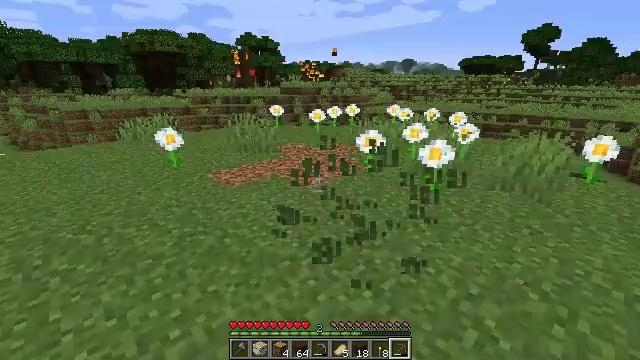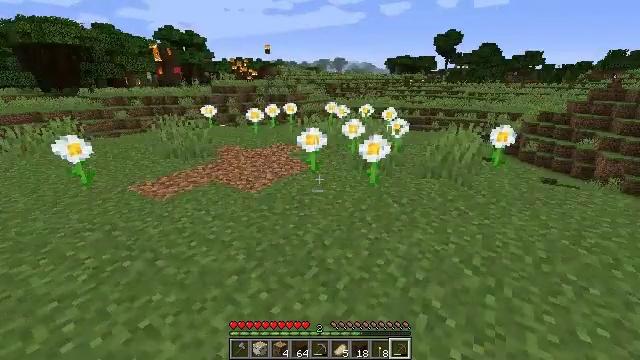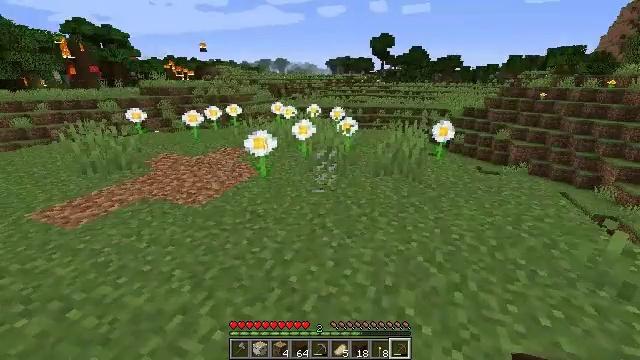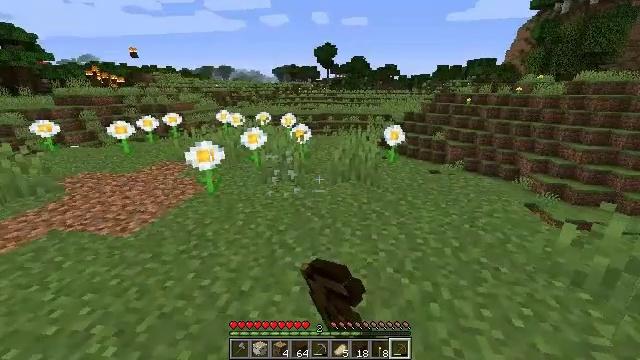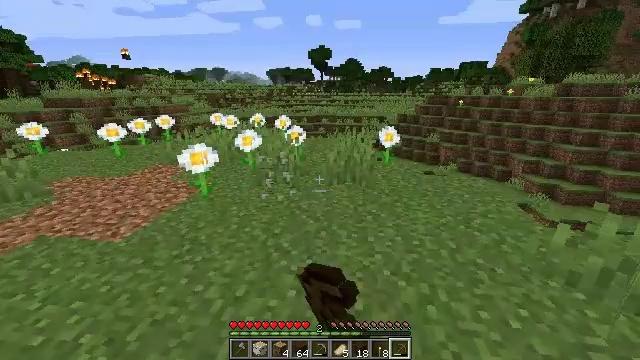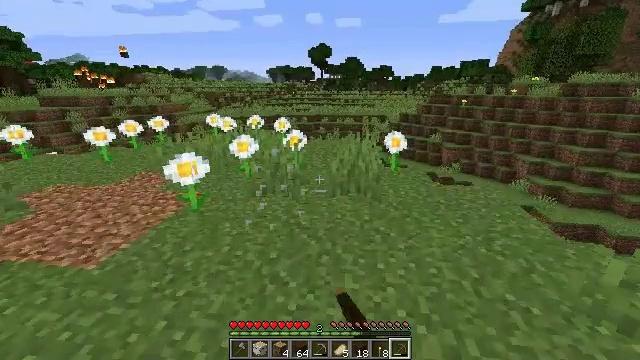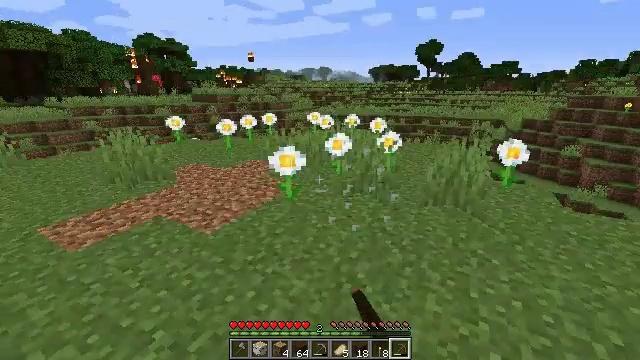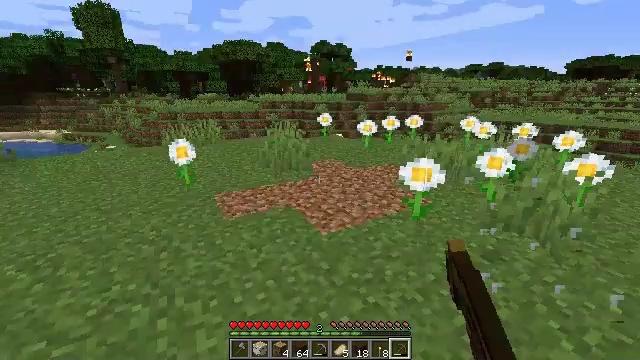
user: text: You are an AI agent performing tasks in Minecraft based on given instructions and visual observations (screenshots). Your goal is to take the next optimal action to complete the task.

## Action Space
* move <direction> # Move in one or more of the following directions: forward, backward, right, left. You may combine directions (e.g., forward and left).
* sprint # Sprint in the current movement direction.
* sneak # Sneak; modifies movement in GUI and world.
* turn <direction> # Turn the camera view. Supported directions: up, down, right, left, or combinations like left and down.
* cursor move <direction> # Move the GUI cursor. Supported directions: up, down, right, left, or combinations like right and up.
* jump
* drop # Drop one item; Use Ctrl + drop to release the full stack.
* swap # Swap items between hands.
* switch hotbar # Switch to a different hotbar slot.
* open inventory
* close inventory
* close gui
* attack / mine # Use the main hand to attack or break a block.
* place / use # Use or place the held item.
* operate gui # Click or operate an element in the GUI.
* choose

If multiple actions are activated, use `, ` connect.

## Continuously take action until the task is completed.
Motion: motion action
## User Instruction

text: Collect oxeye daisy from the ground.
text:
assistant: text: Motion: move forward, turn right, attack / mine
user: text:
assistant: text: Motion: move forward, turn right, attack / mine
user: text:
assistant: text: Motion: move forward, turn right and up, attack / mine
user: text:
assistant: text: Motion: move forward, turn right, attack / mine
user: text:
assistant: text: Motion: move forward, attack / mine
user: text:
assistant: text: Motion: move forward, turn left, attack / mine
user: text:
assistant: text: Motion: move forward, turn left, attack / mine
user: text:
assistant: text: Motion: attack / mine